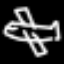
Label: airplane